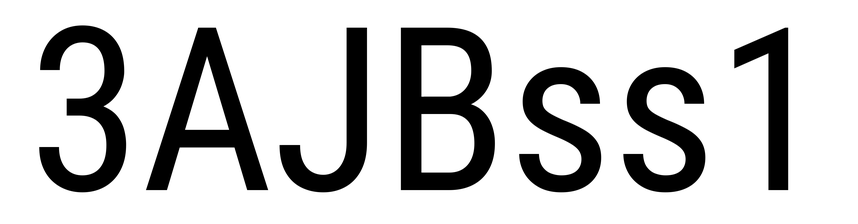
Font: Roboto_Condensed_Regular